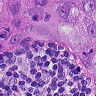
Metastatic tissue present: yes